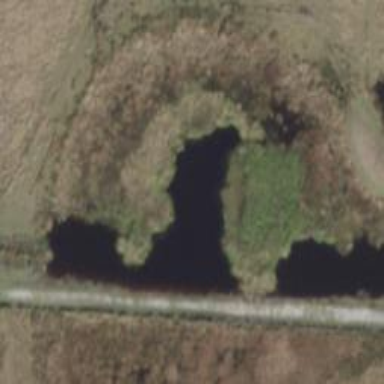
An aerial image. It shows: Marsh wetland.